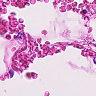
Metastatic tissue present: no